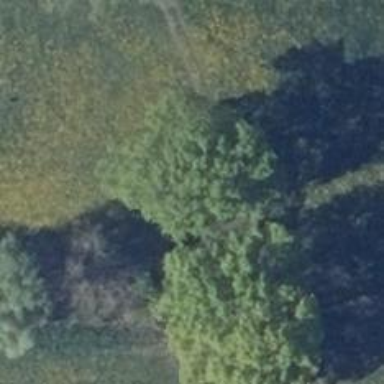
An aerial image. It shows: Agricultural area featuring deciduous trees.